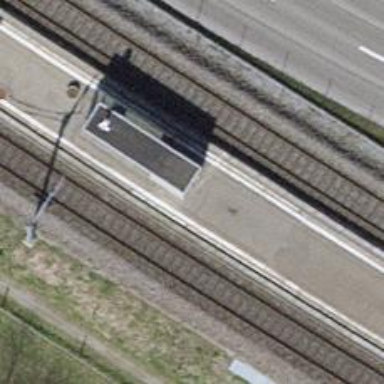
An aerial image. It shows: Railway halt.